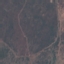
Land use / land cover class: HerbaceousVegetation